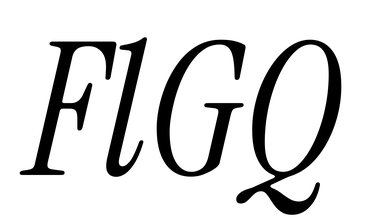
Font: InstrumentSerif-Italic